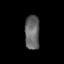
Tissue: lung
Cell type: Epithelial cells
Senescence score: 0.1717
Nuclear area (px): 507
Mean DAPI intensity: 100.538